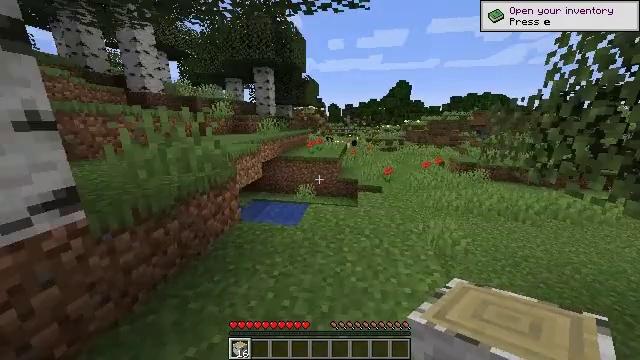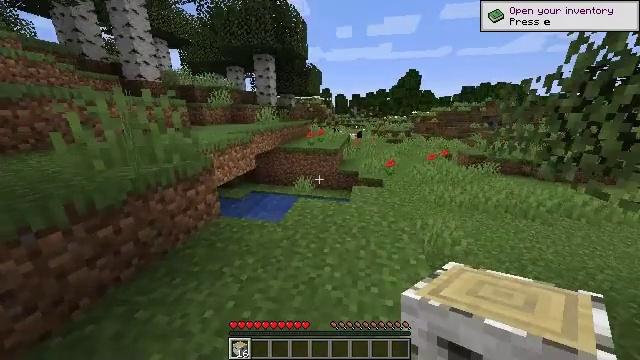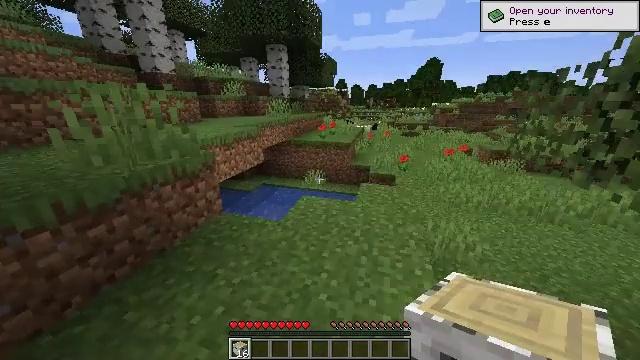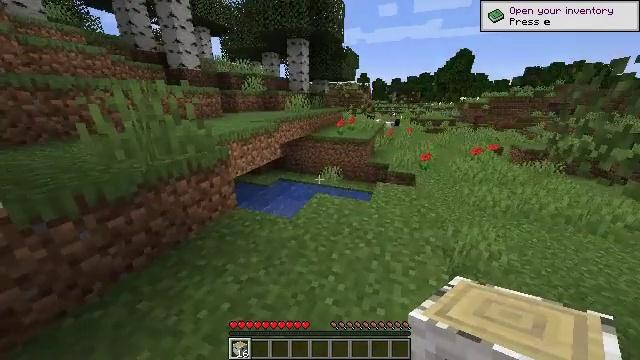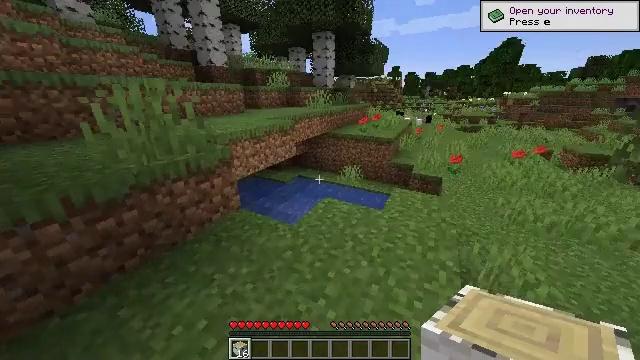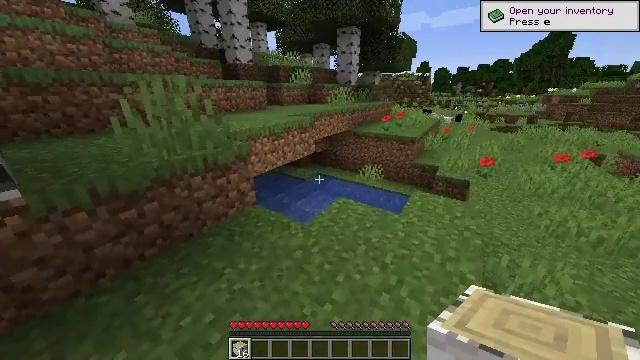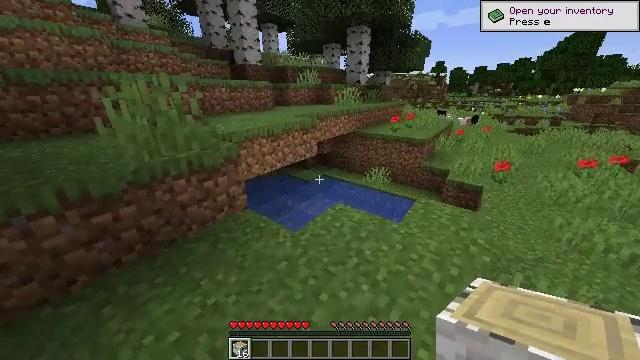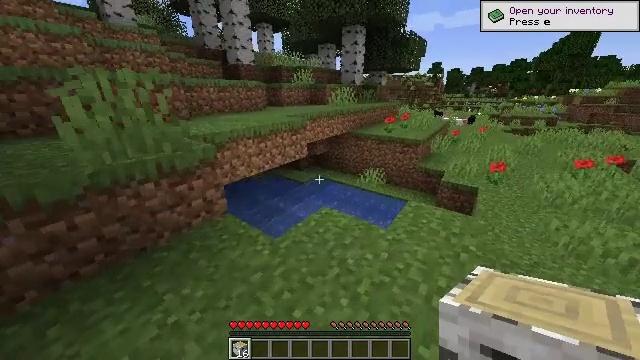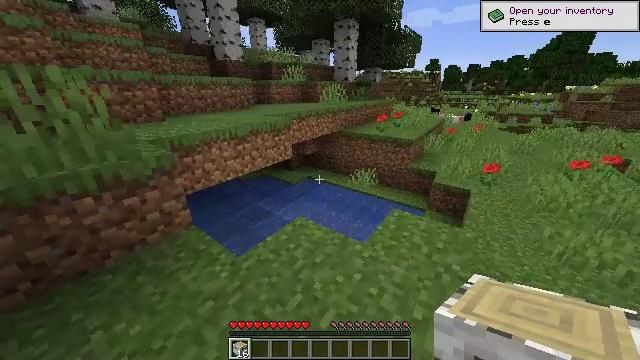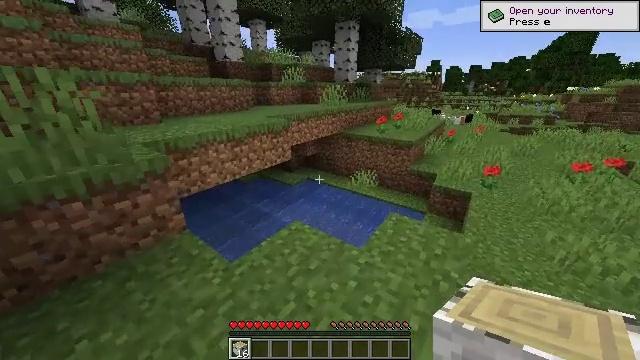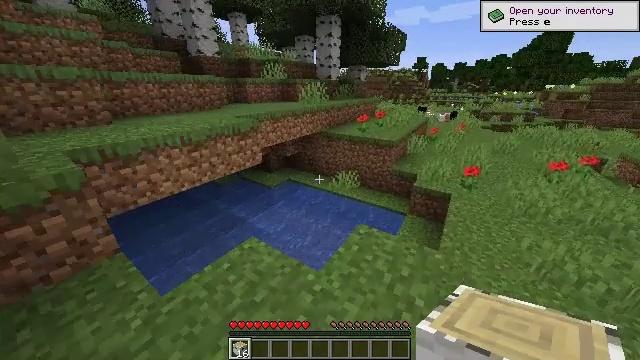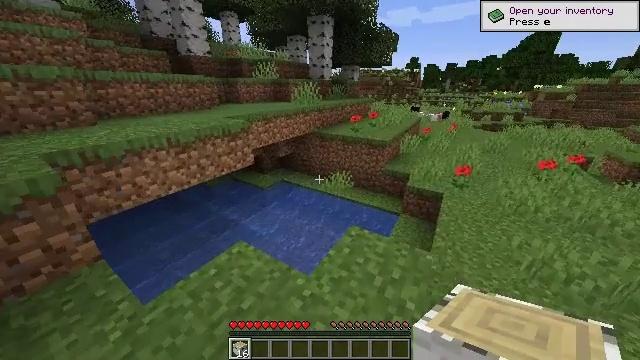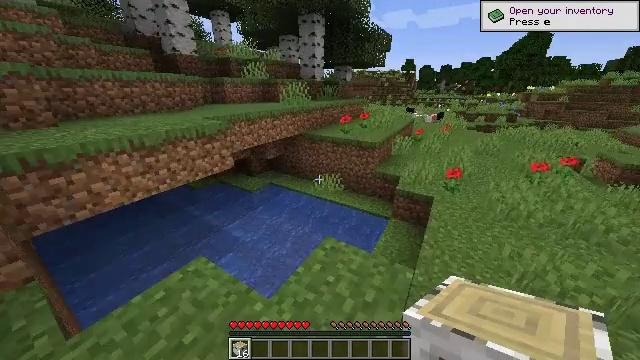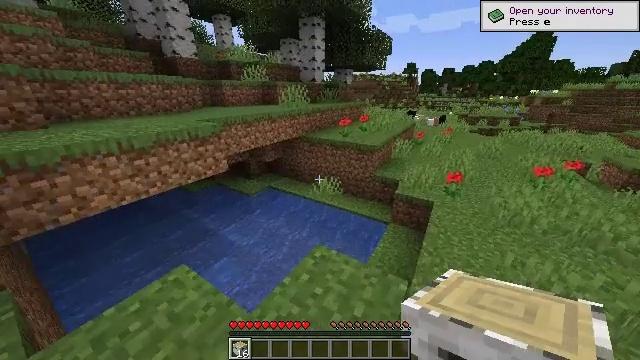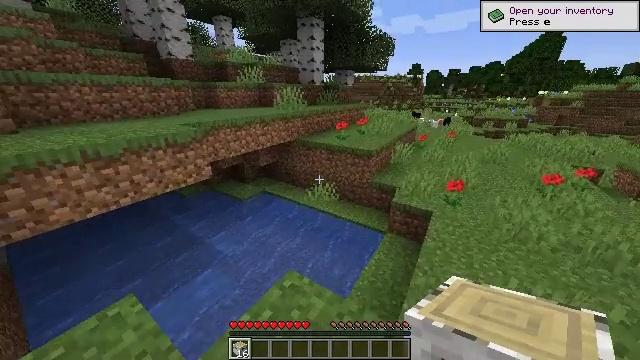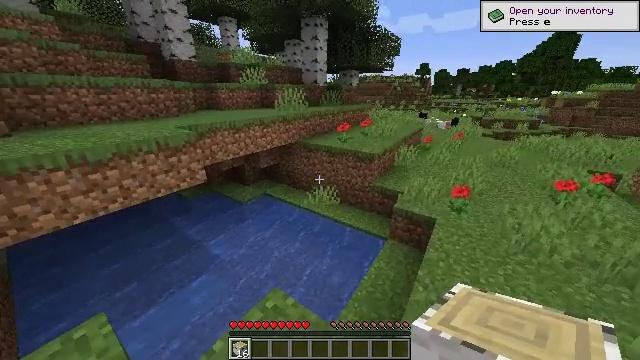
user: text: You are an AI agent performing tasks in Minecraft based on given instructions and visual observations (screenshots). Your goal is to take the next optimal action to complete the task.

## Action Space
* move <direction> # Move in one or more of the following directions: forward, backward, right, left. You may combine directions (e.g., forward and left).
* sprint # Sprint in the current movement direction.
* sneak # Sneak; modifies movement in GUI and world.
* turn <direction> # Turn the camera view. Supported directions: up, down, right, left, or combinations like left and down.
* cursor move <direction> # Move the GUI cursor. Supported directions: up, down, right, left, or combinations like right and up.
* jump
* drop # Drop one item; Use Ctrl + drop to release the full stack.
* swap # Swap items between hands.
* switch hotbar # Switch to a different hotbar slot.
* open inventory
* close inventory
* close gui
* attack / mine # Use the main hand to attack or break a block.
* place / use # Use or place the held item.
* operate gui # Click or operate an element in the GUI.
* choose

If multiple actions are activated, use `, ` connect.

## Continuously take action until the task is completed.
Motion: motion action
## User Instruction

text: Make birch planks from birch logs.
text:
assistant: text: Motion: move forward and move right, turn left and down
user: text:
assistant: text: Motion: move forward and move right, turn left and down
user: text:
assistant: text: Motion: move forward and move right, turn left and down
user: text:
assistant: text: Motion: move forward and move right, turn left and down
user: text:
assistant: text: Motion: move forward and move right, turn left
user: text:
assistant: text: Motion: move forward and move right, turn left
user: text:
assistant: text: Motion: move forward and move right
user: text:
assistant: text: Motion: move forward and move right
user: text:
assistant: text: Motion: move forward and move right
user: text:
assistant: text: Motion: move forward and move right, turn right
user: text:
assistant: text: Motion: move forward and move right, turn right
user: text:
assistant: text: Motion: move forward and move right
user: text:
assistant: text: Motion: move forward and move right
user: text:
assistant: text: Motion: move forward and move right, turn left
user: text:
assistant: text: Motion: move forward and move right, turn left
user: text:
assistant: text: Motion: move forward and move right, turn left
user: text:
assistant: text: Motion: move forward and move right, turn left and down
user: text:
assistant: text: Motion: move forward and move right, turn left and down
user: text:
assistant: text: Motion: move forward and move right, turn left and down
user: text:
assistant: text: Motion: move forward and move right, turn left and down
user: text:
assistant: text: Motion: move forward and move right, turn left and down
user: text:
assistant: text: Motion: move forward and move right, turn left and down
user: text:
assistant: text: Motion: turn left
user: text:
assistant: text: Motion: turn left
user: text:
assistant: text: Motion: turn left and up
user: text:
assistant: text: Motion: turn left and up
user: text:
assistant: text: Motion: turn left and up
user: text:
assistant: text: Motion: turn left and up
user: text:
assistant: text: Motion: no_op
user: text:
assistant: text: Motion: no_op